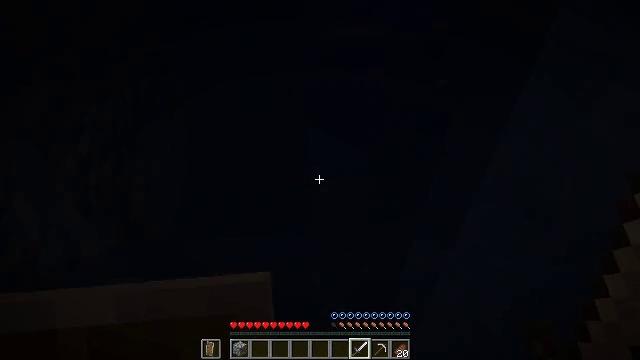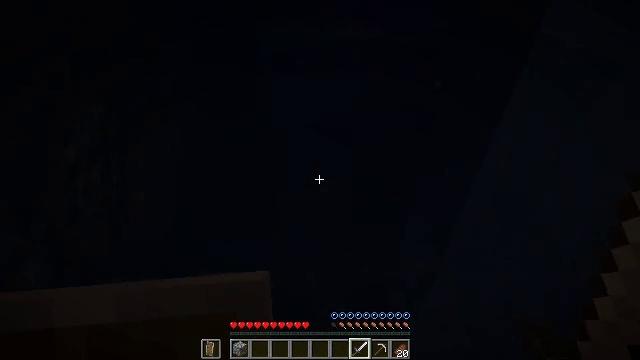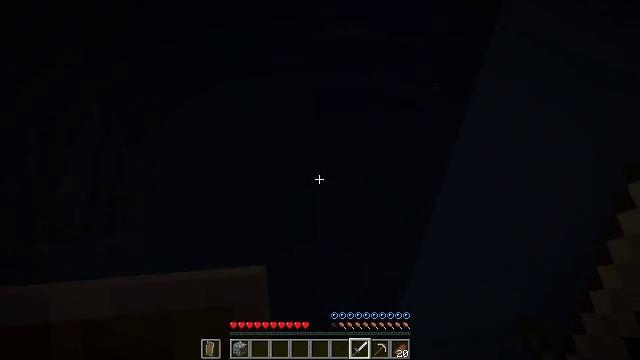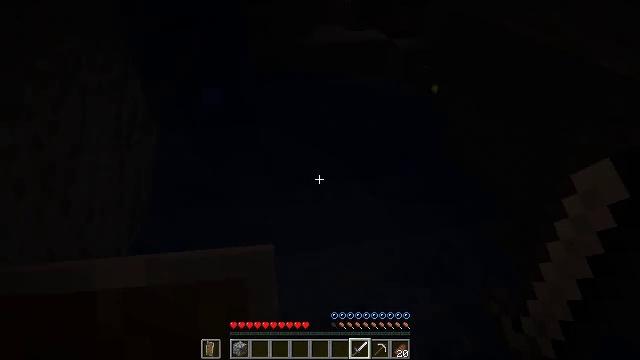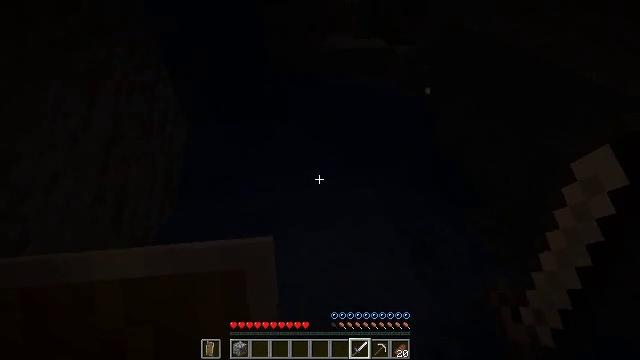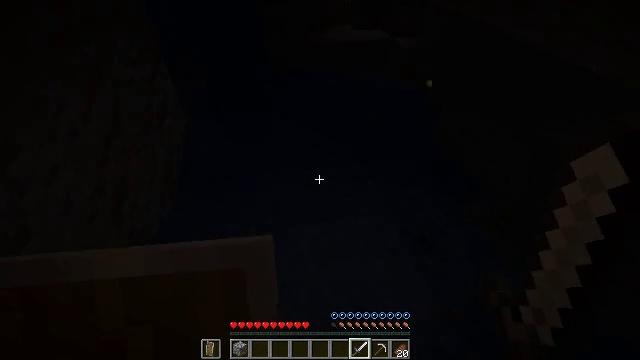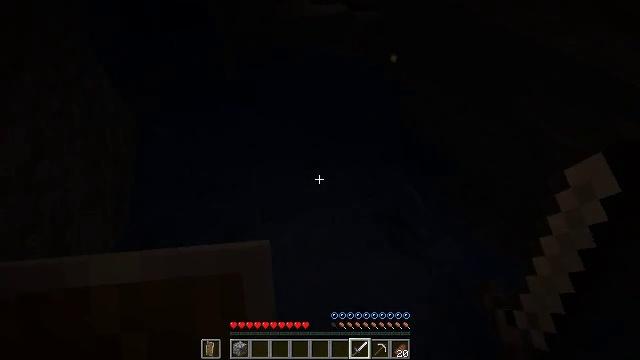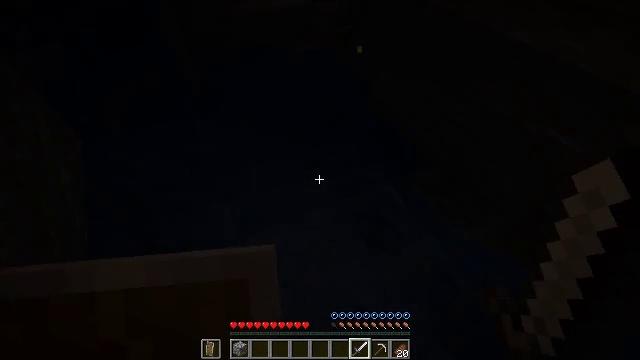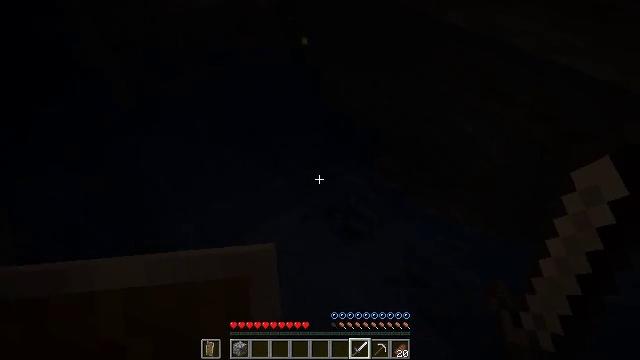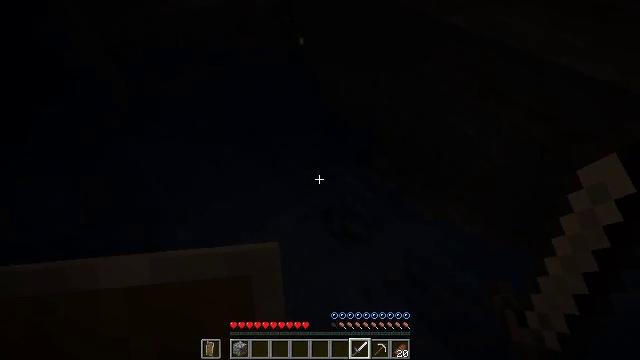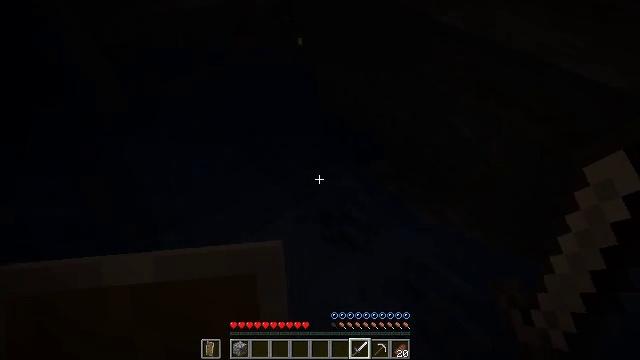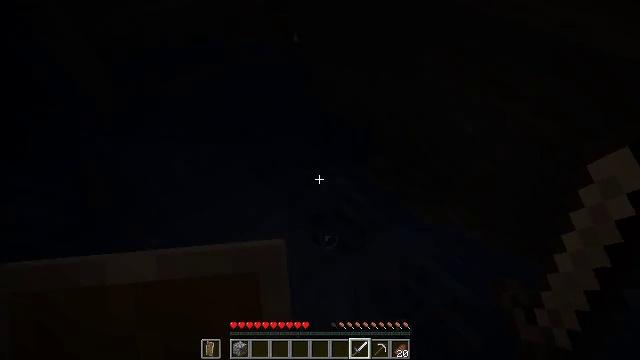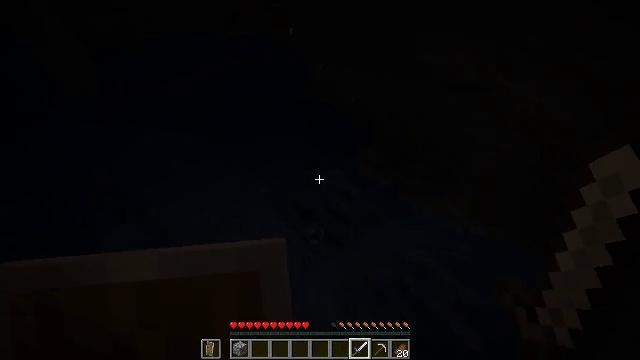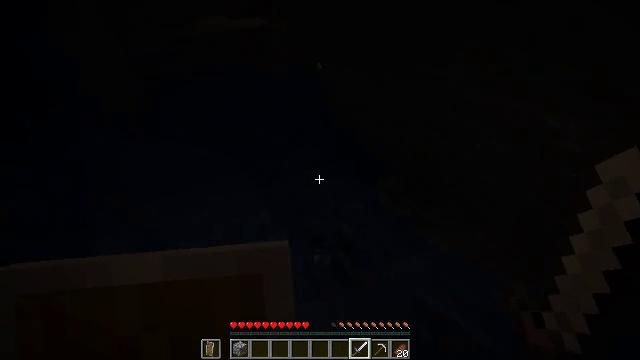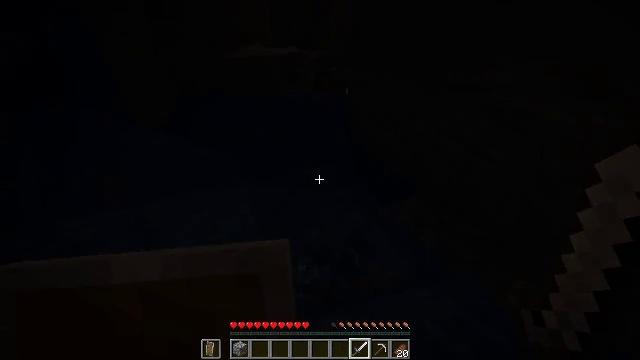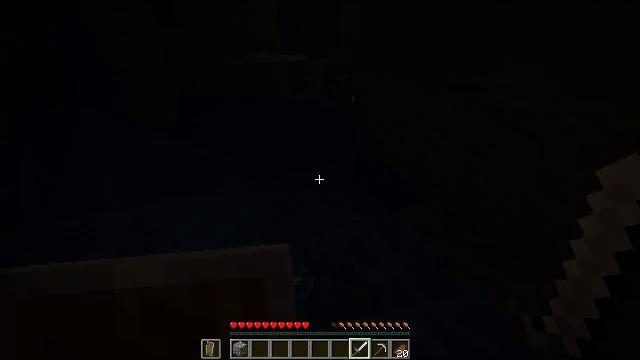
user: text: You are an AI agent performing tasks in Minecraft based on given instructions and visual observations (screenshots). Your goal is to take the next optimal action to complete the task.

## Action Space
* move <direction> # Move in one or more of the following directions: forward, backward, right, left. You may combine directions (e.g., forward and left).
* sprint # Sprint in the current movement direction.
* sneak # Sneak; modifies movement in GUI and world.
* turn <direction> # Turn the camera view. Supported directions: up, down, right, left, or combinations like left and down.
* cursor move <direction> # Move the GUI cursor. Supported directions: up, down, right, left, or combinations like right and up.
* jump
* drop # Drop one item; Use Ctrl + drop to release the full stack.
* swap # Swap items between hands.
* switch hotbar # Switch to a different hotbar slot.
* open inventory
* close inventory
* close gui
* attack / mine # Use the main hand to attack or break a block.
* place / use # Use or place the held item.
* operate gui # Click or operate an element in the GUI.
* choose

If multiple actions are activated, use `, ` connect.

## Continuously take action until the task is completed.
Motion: motion action
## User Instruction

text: Break the mob spawner.
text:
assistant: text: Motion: move forward and move right
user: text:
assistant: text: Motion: move forward
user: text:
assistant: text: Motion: move forward
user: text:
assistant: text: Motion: move forward, turn left and down
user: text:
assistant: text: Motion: move forward, turn down
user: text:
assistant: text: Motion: move forward and move right, turn right and down
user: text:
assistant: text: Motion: move right, turn right and down
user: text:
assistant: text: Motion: move right, turn right and down
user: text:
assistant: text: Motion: move right
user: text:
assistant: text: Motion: move right
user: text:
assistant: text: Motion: move right
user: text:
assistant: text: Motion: move right
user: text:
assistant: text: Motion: move right, turn left and up
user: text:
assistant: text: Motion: turn left and up
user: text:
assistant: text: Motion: move forward, turn left and up
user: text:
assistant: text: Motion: move forward
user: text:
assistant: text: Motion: move forward
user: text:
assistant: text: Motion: move forward
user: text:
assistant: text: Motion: move forward
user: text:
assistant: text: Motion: no_op
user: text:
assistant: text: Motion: turn right and up
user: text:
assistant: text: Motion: turn up
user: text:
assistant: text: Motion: turn up
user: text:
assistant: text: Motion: turn up
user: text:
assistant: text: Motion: no_op
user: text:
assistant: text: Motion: no_op
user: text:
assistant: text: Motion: no_op
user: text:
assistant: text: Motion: no_op
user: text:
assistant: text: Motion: no_op
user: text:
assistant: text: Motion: no_op